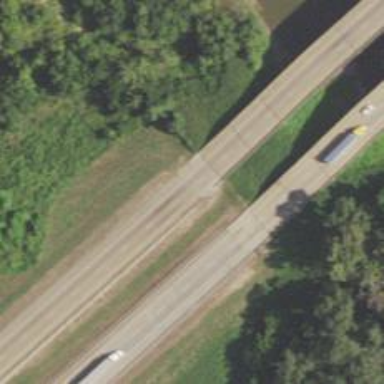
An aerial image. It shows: Beam bridge on motorway.